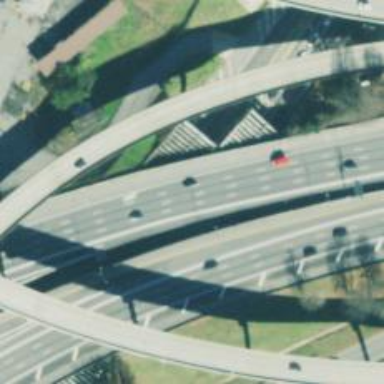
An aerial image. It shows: Bridge over motorway.